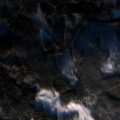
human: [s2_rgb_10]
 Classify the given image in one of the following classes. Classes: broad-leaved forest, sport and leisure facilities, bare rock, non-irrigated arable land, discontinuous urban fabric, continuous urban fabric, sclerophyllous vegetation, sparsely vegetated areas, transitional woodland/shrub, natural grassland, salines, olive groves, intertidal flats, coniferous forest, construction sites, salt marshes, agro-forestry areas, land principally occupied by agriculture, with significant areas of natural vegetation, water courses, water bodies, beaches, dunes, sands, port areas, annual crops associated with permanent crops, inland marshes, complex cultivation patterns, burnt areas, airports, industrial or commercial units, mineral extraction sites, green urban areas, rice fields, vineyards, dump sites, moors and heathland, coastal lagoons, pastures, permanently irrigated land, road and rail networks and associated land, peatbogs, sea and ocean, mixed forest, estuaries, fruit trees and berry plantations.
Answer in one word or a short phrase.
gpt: broad-leaved forest, coniferous forest, mixed forest